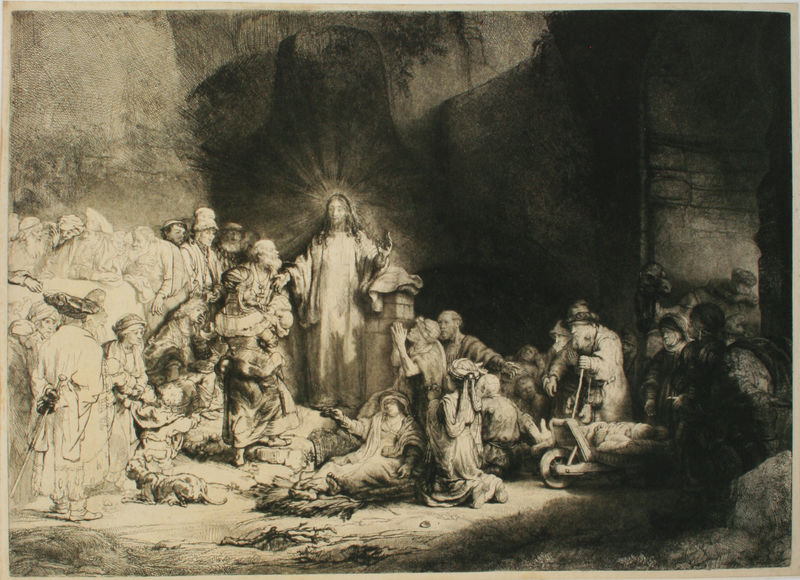
Titel: Das Hundertguldenblatt
Künstler: Rembrandt
Standort: Wien
Institution: Albertina
Schlagwörter: berg, dunkel, felsen, gemälde, gott, gruppe, hand, mann, menschen, sitzen, frau, licht, männer, schwarz, skizze, weiss, zeichnung, hund, ansammlung, menge, bart, wand, stehen, stein, tod, kind, personen, höhle, karren, kinder, stock, garten, liegen, mauer, grafik, karre, rad, schubkarre, wagen, ruine, alter, schwarz weiß, radierung, lithografie, beten, menschenmenge, bleistiftzeichnung, heiligenschein, nimbus, sklave, christus, jesus, segen, grotte, ehre, predigt, jünger, heilig, anbetung, auferstehung, gläubige, tunnel, apostel, predigen, wunder, krankenheilung, heilgenschein, totenbahre, verabschiedung, stahlen